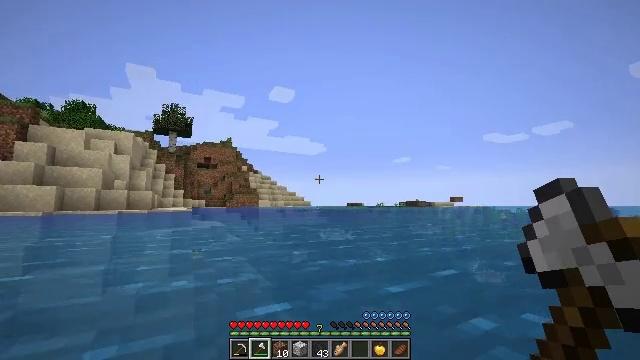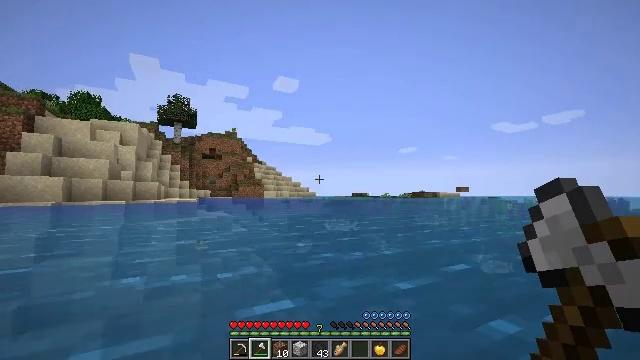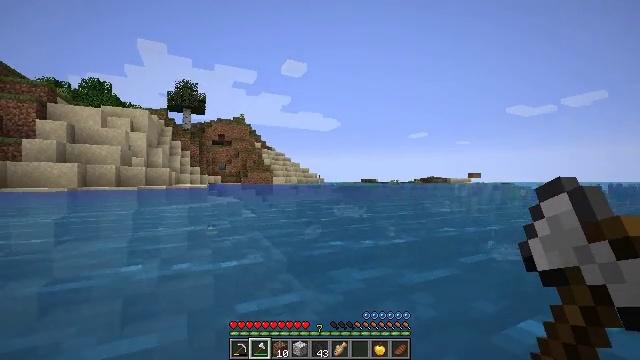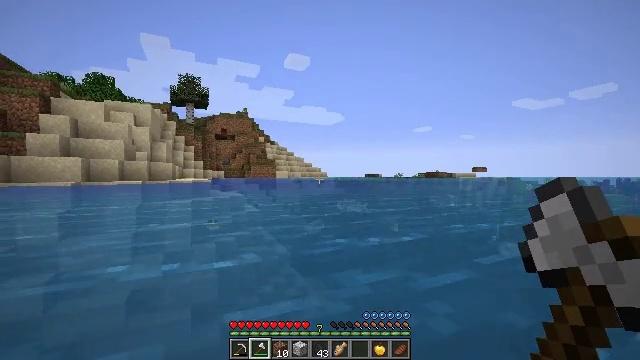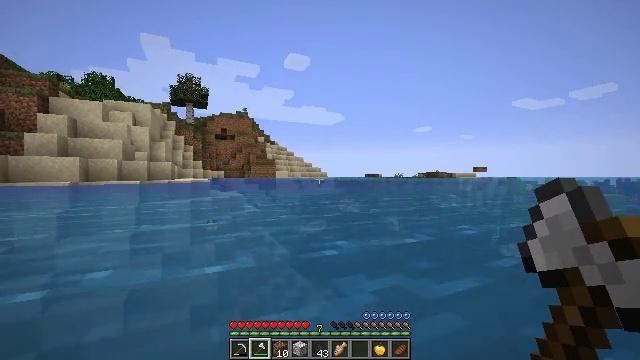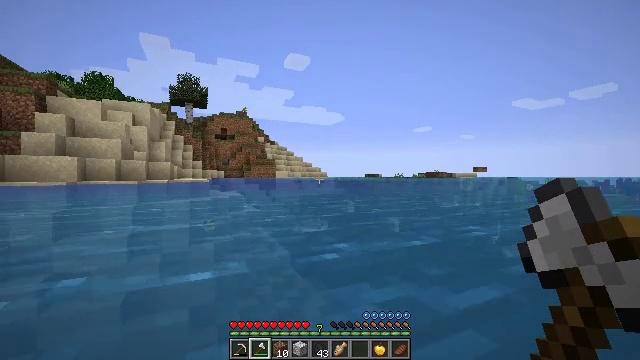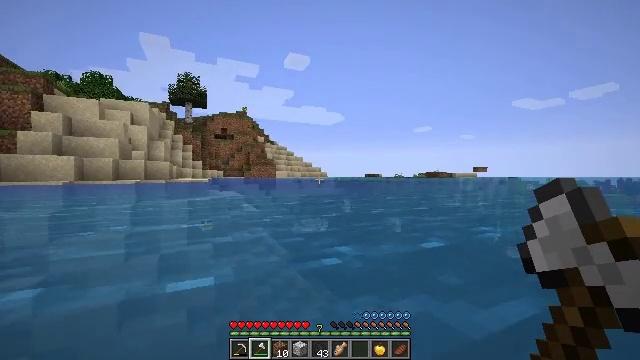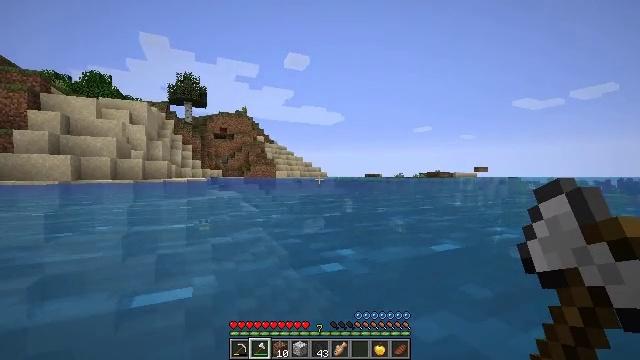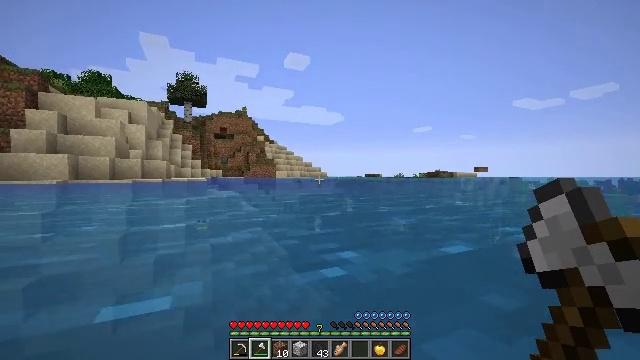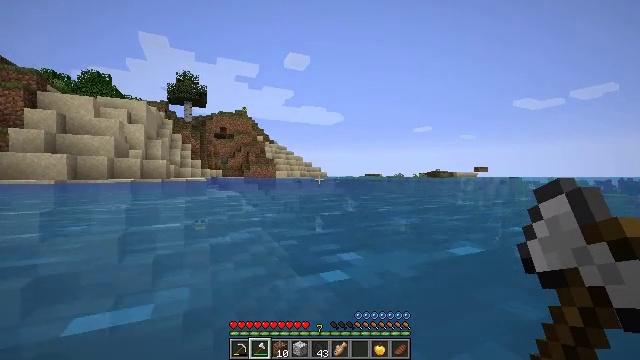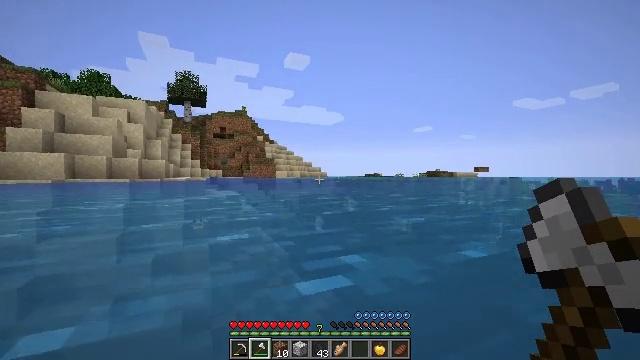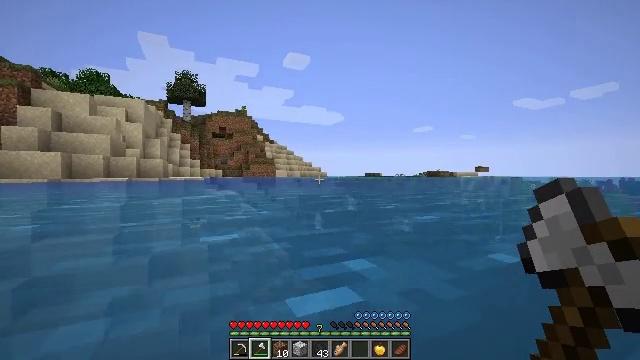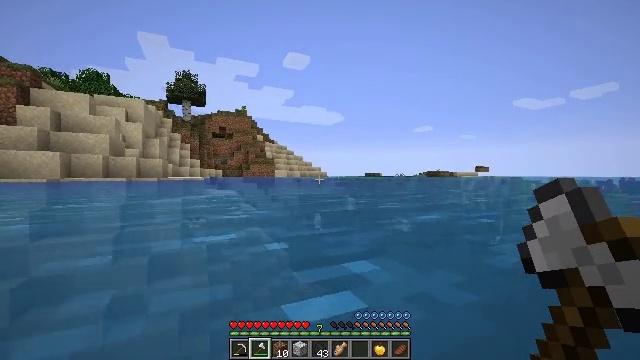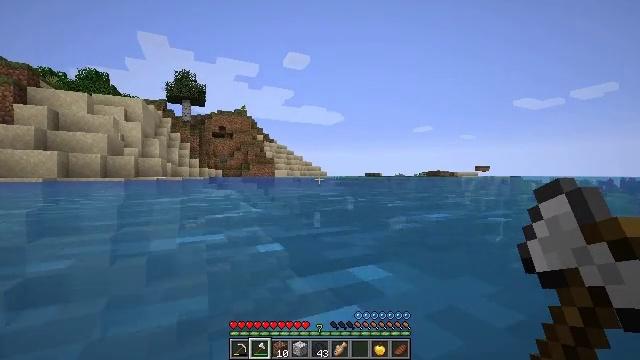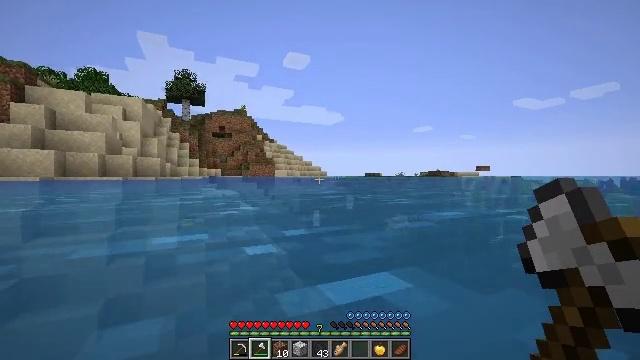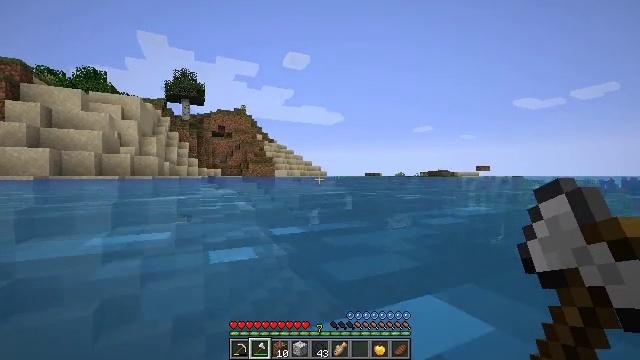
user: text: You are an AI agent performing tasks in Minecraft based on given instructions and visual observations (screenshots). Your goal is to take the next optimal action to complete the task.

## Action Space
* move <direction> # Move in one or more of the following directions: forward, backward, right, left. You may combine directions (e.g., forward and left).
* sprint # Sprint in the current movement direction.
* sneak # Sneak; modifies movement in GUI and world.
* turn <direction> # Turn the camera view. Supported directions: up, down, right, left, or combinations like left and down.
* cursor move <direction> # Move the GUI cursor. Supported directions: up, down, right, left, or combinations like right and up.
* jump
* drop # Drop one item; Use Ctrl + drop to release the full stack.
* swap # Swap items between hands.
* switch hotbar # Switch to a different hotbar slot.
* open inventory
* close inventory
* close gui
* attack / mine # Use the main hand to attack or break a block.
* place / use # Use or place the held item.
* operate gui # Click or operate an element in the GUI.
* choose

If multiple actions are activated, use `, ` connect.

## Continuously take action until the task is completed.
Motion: motion action
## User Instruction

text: Kill the cod.
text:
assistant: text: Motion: move forward, turn left and down
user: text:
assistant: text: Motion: move forward, turn left and down
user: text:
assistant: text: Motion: move forward, turn down
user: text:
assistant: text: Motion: move forward
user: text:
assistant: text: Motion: move forward
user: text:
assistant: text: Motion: move forward
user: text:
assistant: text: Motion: move forward
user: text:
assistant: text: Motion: move forward
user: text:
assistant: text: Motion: move forward
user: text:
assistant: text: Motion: move forward
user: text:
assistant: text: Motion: move forward
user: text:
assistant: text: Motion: move forward
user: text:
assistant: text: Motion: move forward
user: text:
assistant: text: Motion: move forward
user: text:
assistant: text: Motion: move forward
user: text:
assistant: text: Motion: move forward
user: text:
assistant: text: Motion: move forward
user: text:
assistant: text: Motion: move forward
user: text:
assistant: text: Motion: move forward
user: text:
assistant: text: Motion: move forward
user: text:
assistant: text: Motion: move forward
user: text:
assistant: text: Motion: move forward
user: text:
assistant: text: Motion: move forward
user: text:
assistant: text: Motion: move forward
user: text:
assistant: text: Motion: move forward
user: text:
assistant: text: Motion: move forward
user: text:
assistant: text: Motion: move forward
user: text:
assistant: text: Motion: move forward
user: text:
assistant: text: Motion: move forward
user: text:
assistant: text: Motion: move forward and move right